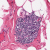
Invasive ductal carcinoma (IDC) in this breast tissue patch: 0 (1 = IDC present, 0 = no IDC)